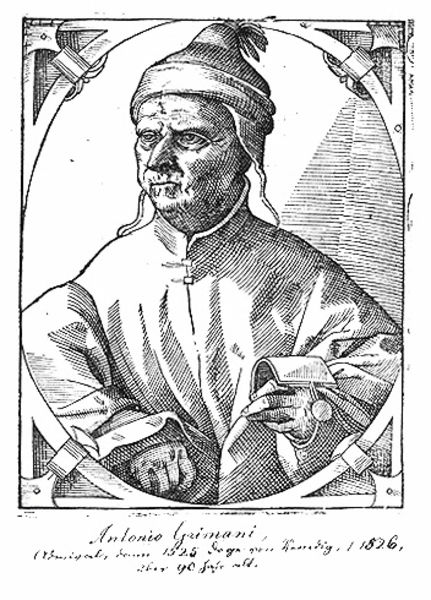
Titel: Bildnis des Dogen von Venedig Antonio Grimani
Künstler: Tobias Stimmer
Institution: (Seriendruck)
Schlagwörter: dunkel, hand, mann, schatten, weiß, sitzen, ausschnitt, finger, grau, handschuh, hell, hintergrund, hut, licht, mund, nase, profil, schwarz, stirn, zeichnung, blick, haube, alt, bart, kappe, mütze, augen, falten, gesicht, kragen, mensch, rahmen, ärmel, bild, bildnis, hals, herr, hände, portrait, porträt, gewand, mantel, schnur, blatt, augenbrauen, frontal, kinn, knopf, lippen, ohren, renaissance, schultern, kreis, oval, rund, runf, kopfbedeckung, schrift, wangen, rahmung, italien, venedig, grafik, graphik, rand, papst, detail, ernst, inschrift, grimmig, mimik, dreiviertelprofil, name, hacken, haken, zettel, medaillon, linie, druck, druckgraphik, schwarzweiss, schraffur, schraffuren, holzstich, radierung, stich, titel, text, beschriftung, manschetten, stehkragen, schatteirung, ecken, barett, runzeln, doge, leder, miene, schriftrolle, zipfel, zipfelmütze, gelehrter, bommel, schriftstück, bänder, kupferstich, krumm, handschrift, schließe, verschlossen, bändel, nett, rud, lateinisch, abfallend, reformation, ohrenklappen, lange, grapfik, buhcstaben, pommel, ohrenklappe, antonio, ohrklappen, reformationsdruck, ohrschützer, antonio grimani, ohrenschützer, reformationsporträt, schattenk, schmcuh, strichmuster, 1526, hdruck